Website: home-depot
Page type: delivery-shipping
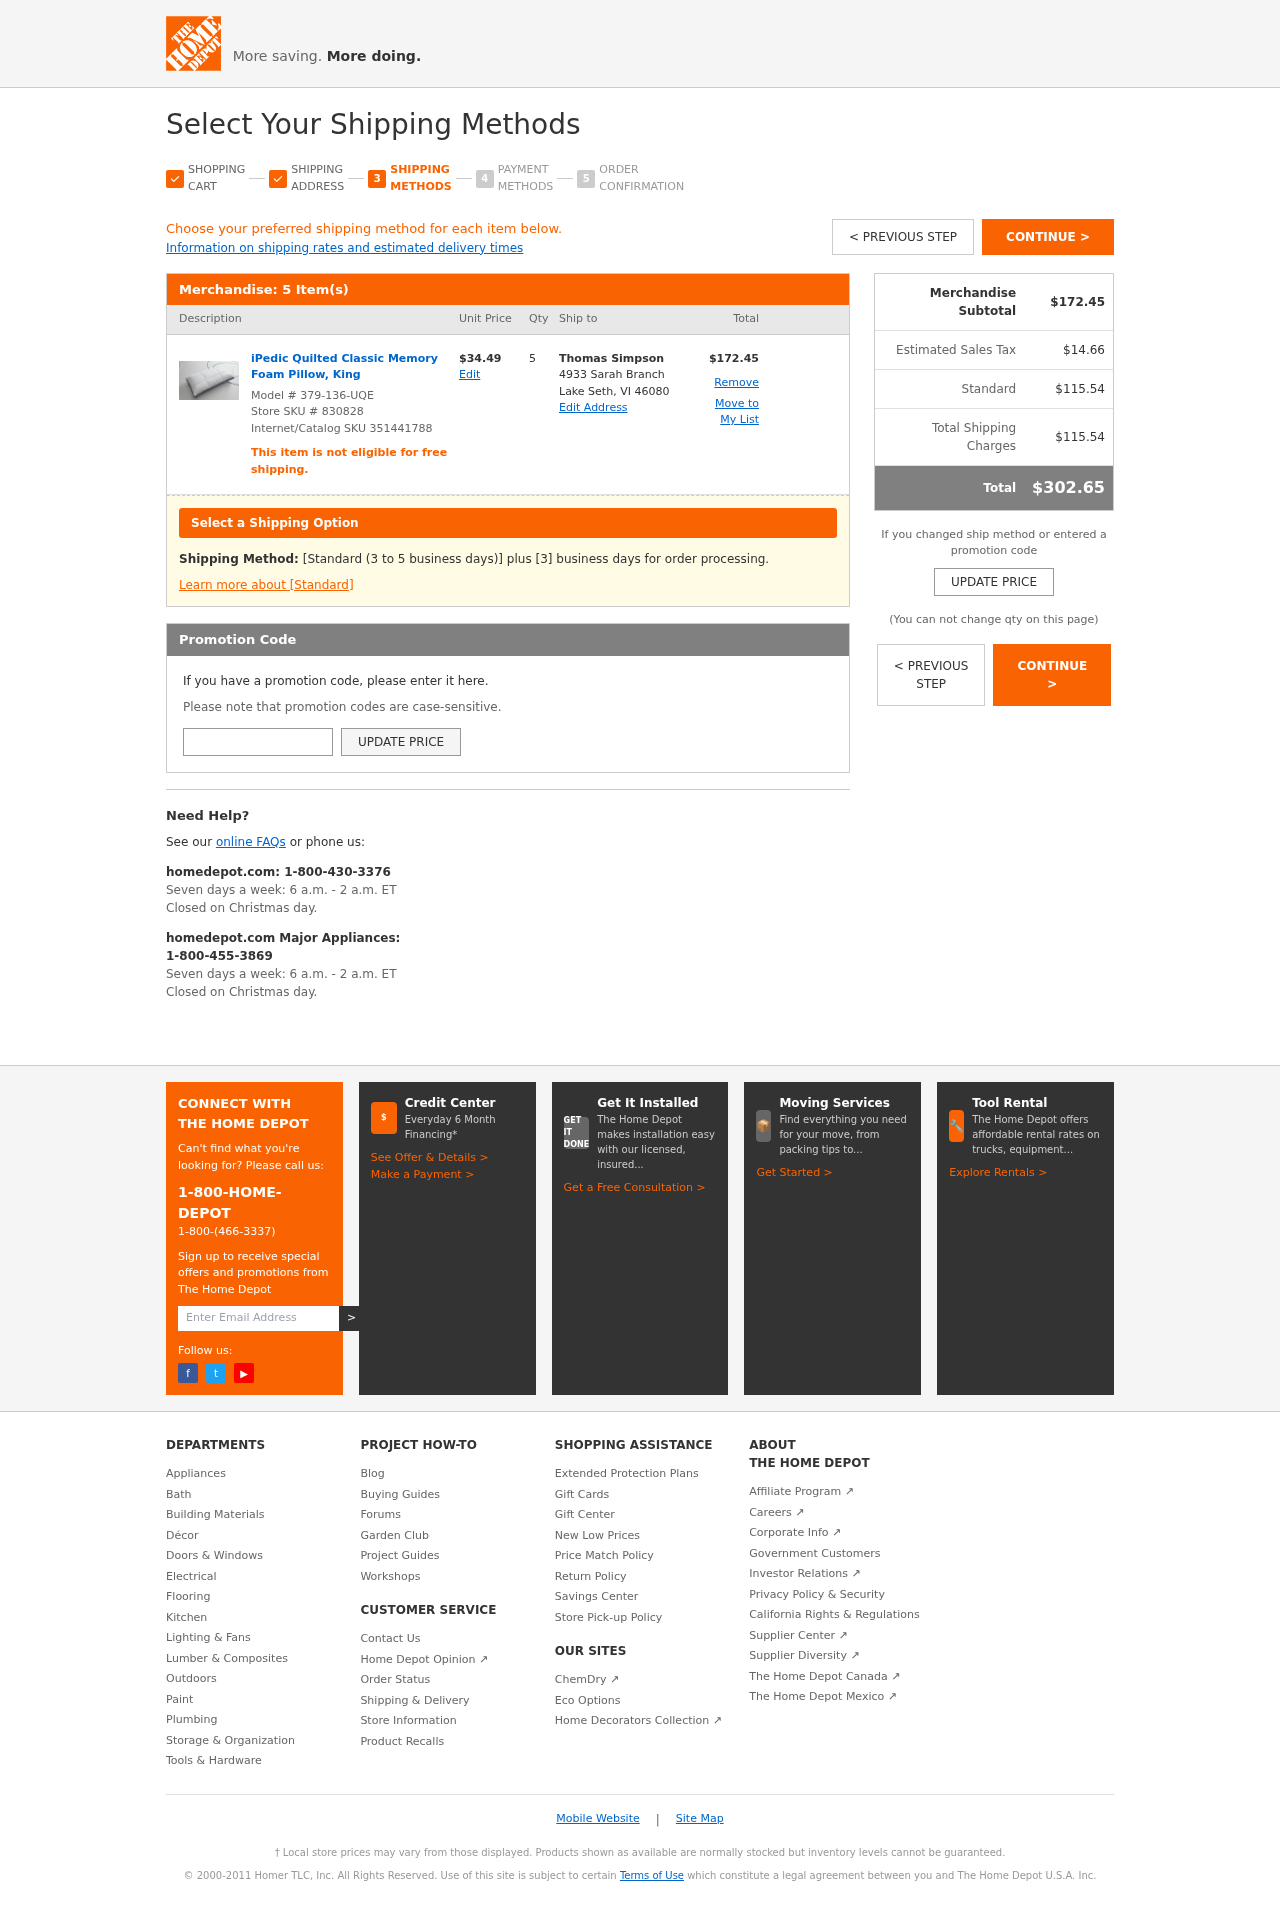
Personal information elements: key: PII_CITY_STATE_ZIP
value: Lake Seth, VI 46080
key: PII_FULLNAME
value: Thomas Simpson
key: PII_PROMO_CODE
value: HOLIDAY83
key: PII_STREET
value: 4933 Sarah Branch
Product elements: key: PRODUCT1_NAME
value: iPedic Quilted Classic Memory Foam Pillow, King
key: PRODUCT1_PRICE
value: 34.49
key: PRODUCT1_QUANTITY
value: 5
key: PRODUCT_MODEL_NUMBER
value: Model # 379-136-UQE
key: PRODUCT1_LINE_TOTAL
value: $172.45
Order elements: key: ORDER_NUM_ITEMS
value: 5 Item(s)
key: ORDER_SUBTOTAL
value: $172.45
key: ORDER_TAX
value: $14.66
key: ORDER_SHIPPING_COST
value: $115.54
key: ORDER_SHIPPING_TOTAL
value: $115.54
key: ORDER_TOTAL
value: $302.65
Other elements: key: STORE_SKU
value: Store SKU # 830828
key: INTERNET_SKU
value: Internet/Catalog SKU 351441788